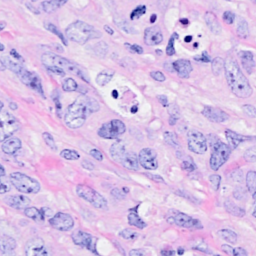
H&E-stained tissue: Breast